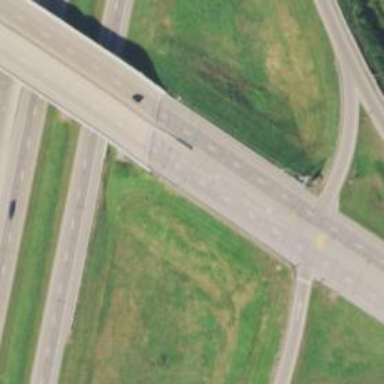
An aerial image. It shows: Bridge on trunk expressway.